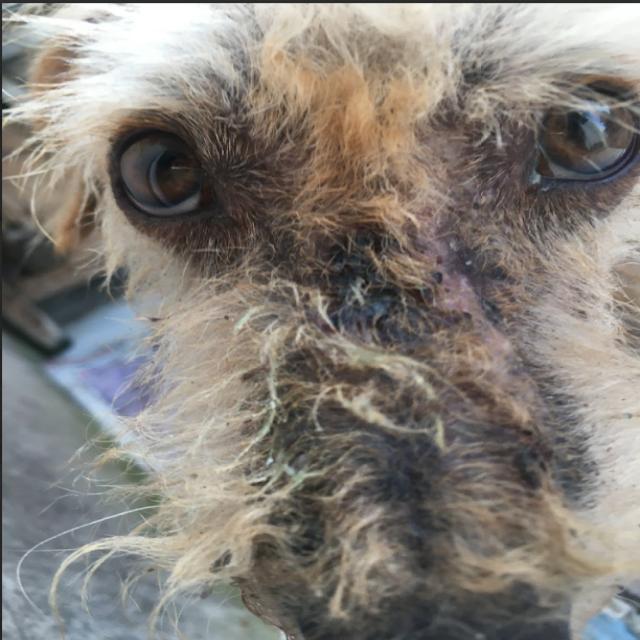
Canine demodicosis (Demodex mange) — caused by Demodex canis mites. Presents with alopecia, follicular papules, pustules, and comedones. Often localized on face and forelimbs.